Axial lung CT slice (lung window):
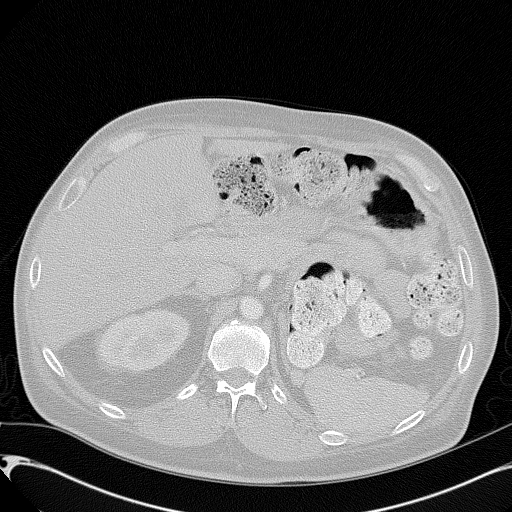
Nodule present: no